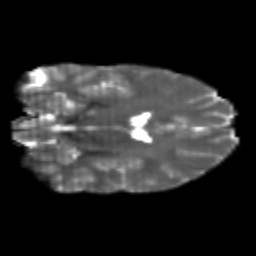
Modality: T2w
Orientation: coronal
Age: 22
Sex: male
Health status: healthy
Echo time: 0.074 s